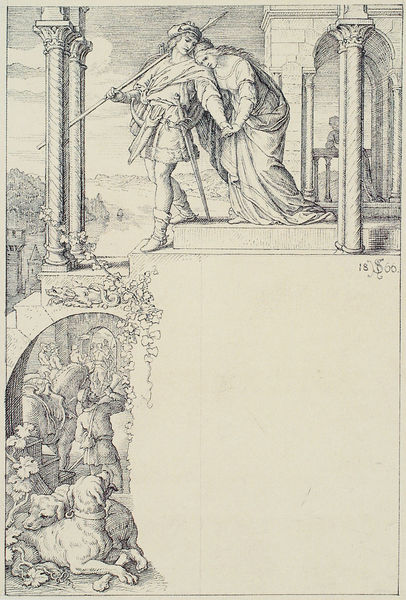
Titel: Siegfried bricht zur Jagd auf
Künstler: Julius Schnorr von Carolsfeld
Institution: Privatbesitz
Schlagwörter: blätter, himmel, kämpfer, mann, menschen, frau, säule, säulen, zeichnung, hund, hunde, weg, wolke, leute, horn, signatur, paar, pflanzen, pferd, turm, holzschnitt, bogen, halsband, rundbogen, krieg, treppe, lanze, geländer, stufen, antike, buch, burg, palast, abschied, schwert, soldat, waffe, ehefrau, kapitell, gemäuer, textfeld, liebespaar, wanderer, heiliger, blumenranken, speer, weinrebe, kupferstich, klassik, grieche, weinranke, säulengang, sentimental, mass, jagdhorn, buchmalerei, einberufung, hud, 1866, skizze romatik italien paar, schwarz weiss skizze, mobilisierung, weinpflanze